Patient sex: M
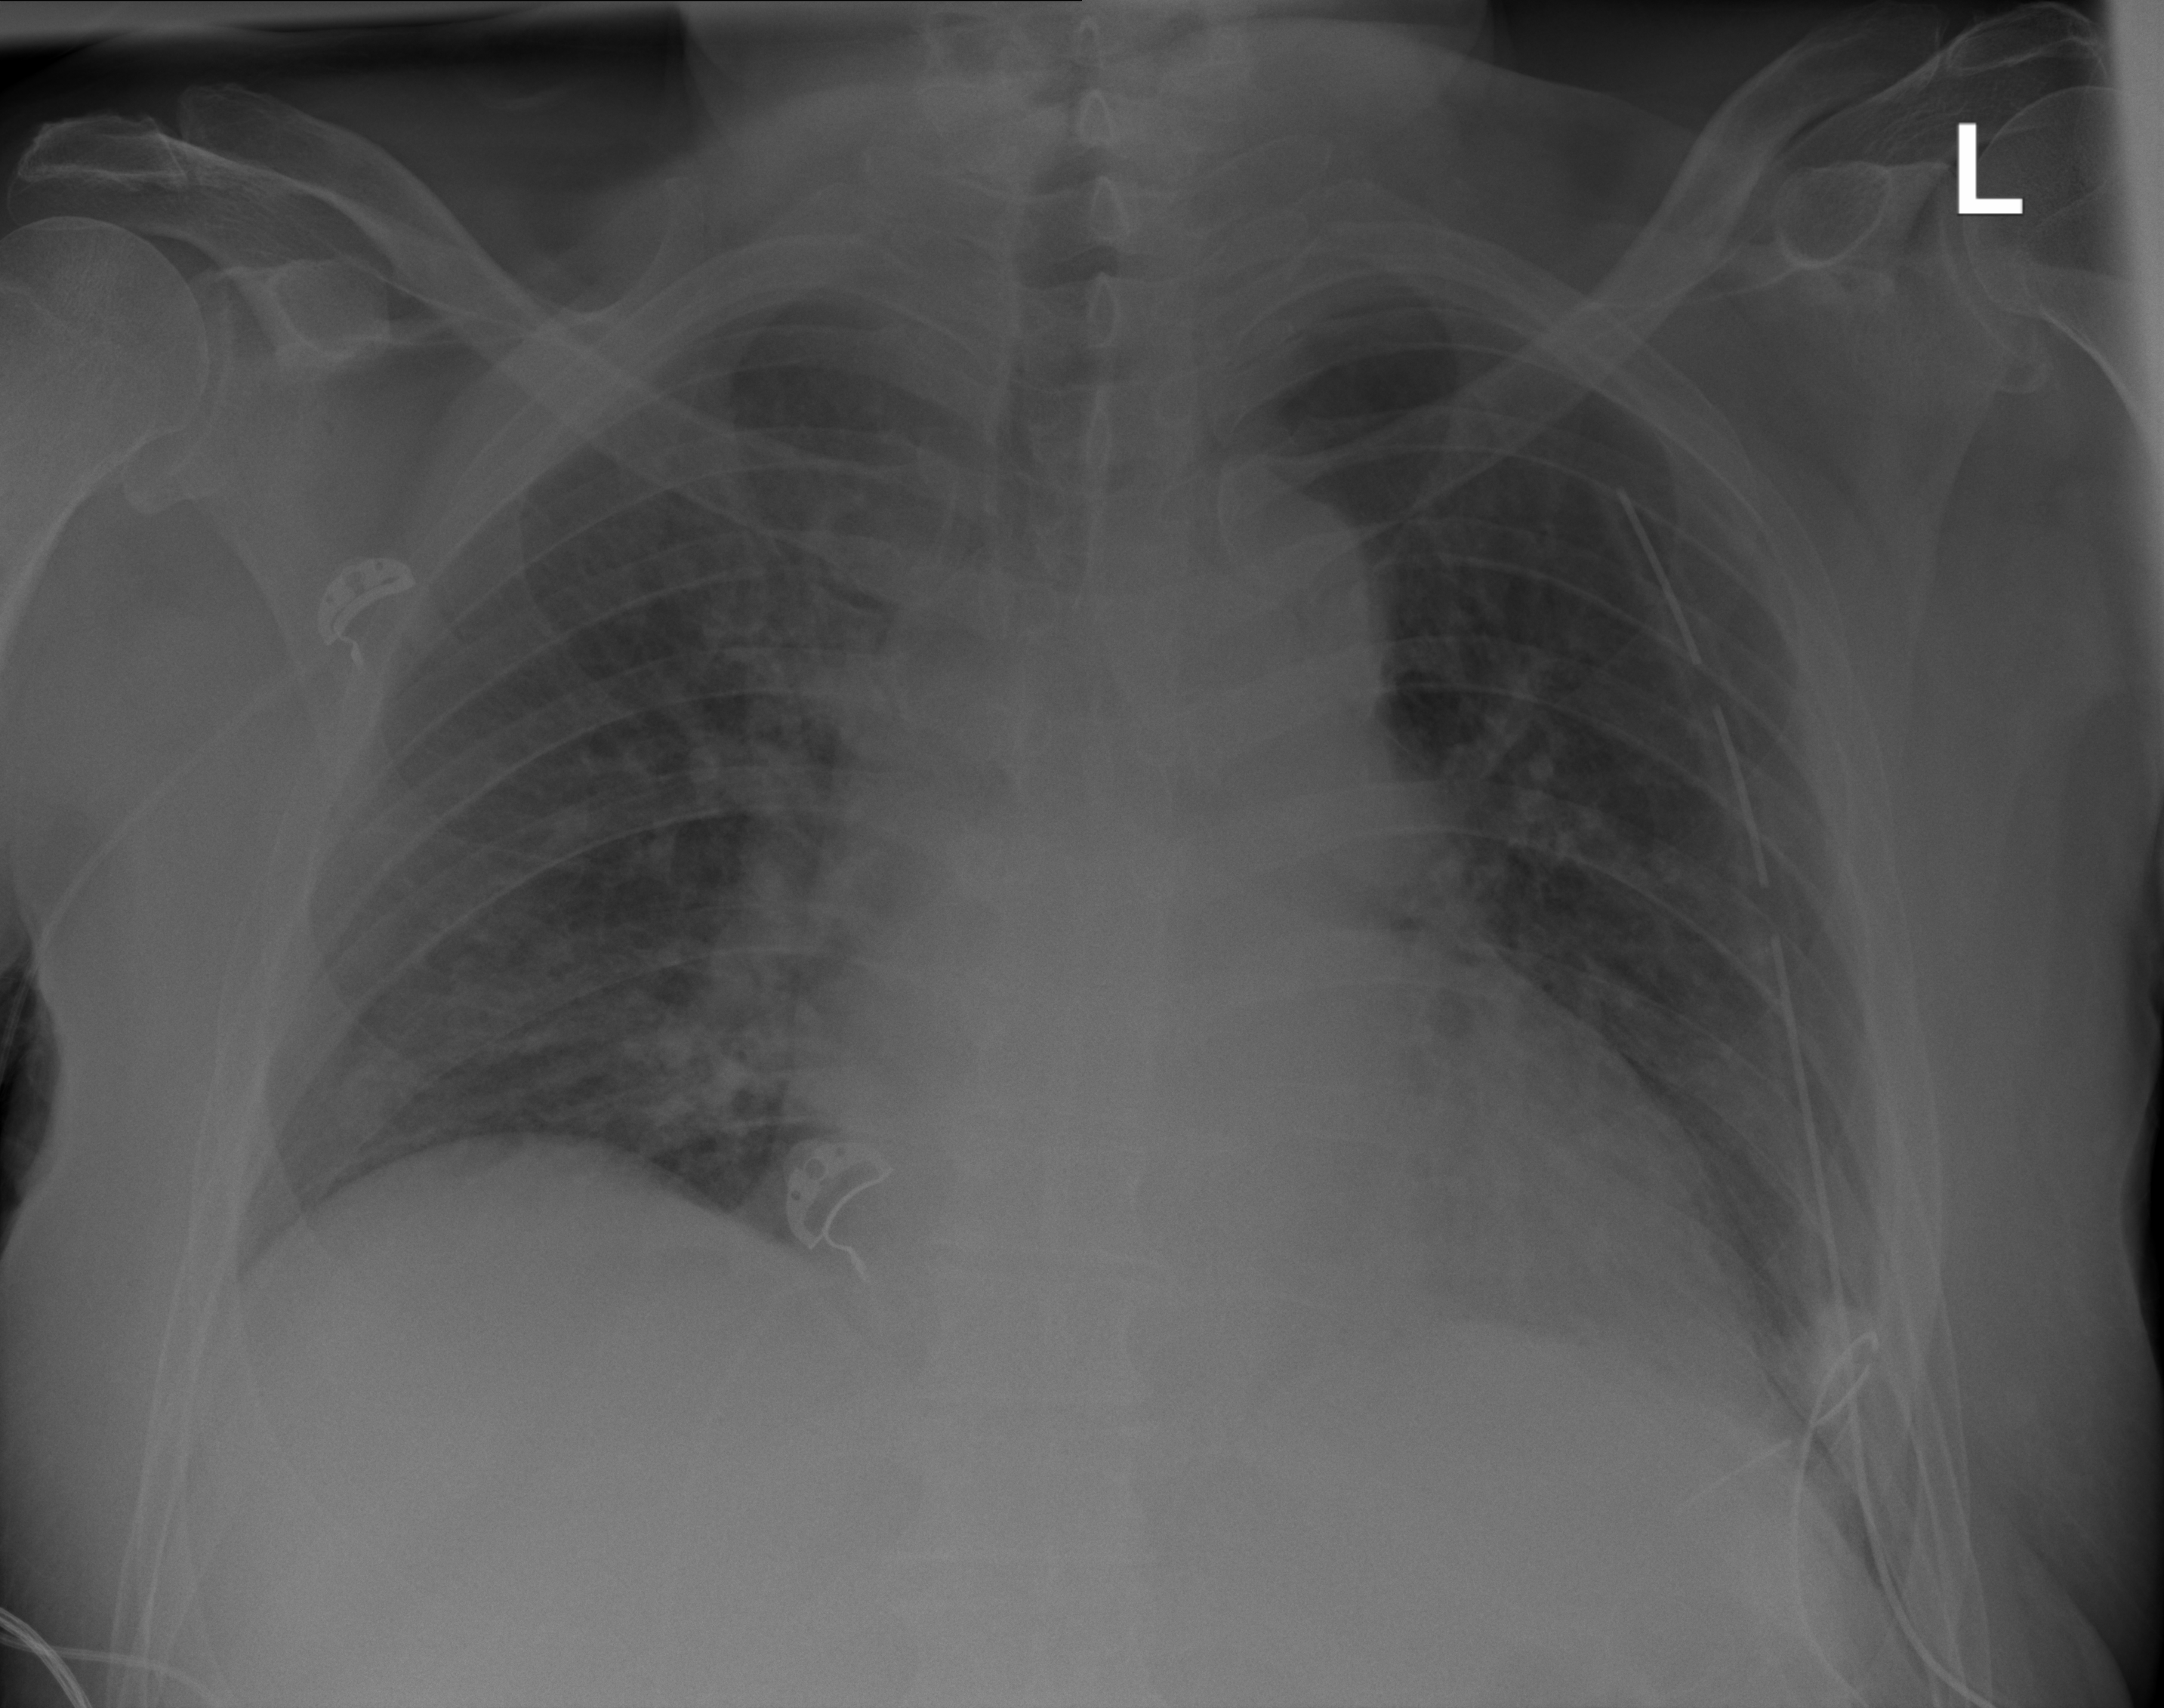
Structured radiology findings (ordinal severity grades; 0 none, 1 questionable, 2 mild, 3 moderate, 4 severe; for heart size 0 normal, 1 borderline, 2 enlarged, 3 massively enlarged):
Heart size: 0
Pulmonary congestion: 2
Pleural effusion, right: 0
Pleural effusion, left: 0
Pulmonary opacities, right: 1
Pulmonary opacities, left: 1
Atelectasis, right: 0
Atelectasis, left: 0